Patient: sex M, age 72
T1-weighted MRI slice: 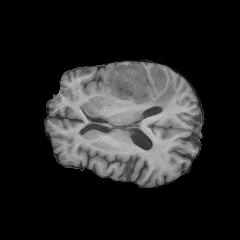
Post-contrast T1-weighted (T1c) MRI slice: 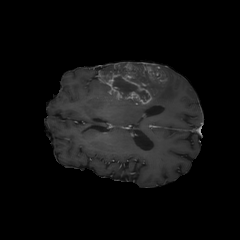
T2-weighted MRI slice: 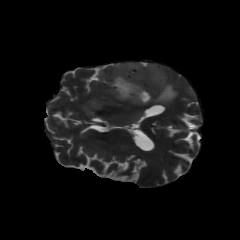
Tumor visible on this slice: yes
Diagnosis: Glioblastoma, IDH-wildtype
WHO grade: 4